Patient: sex M, age 51
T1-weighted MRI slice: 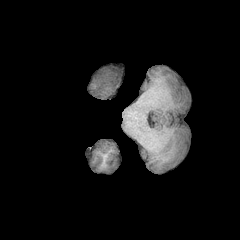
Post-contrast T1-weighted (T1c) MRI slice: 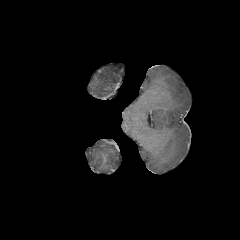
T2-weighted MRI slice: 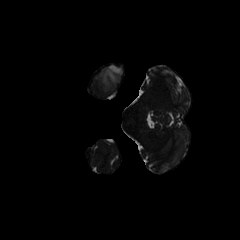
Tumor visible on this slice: yes
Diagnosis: Astrocytoma, IDH-mutant
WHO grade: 4